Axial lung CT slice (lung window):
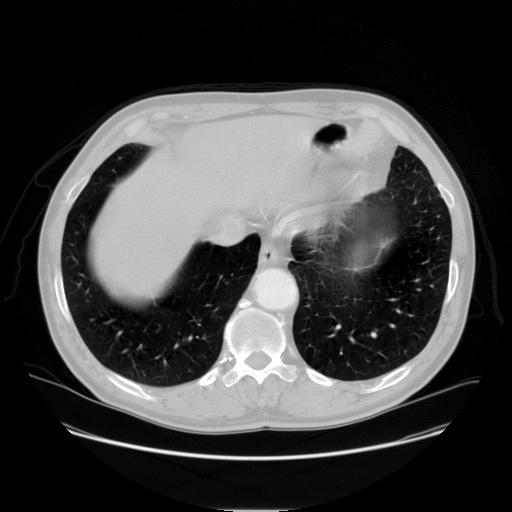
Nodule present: no